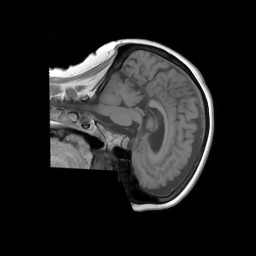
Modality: T1w
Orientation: sagittal
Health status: ill
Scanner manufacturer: siemens
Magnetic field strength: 3 T
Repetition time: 0.4 s
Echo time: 0.00246 s